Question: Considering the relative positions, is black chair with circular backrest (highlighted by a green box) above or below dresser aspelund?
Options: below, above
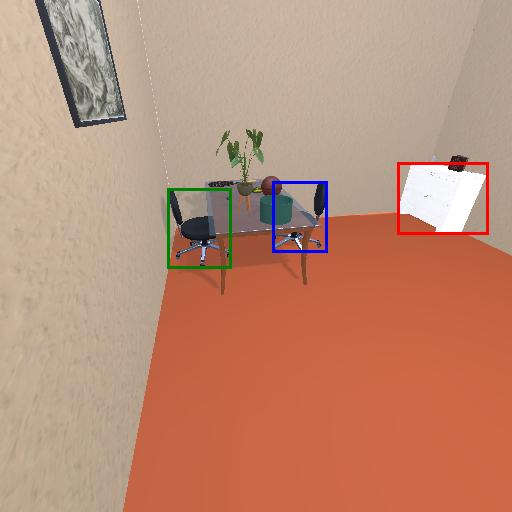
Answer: below